Interaction volume radius: 5 \u00c5
Interaction volume height: 25 \u00c5
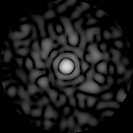
Disorder parameter: 0.8293